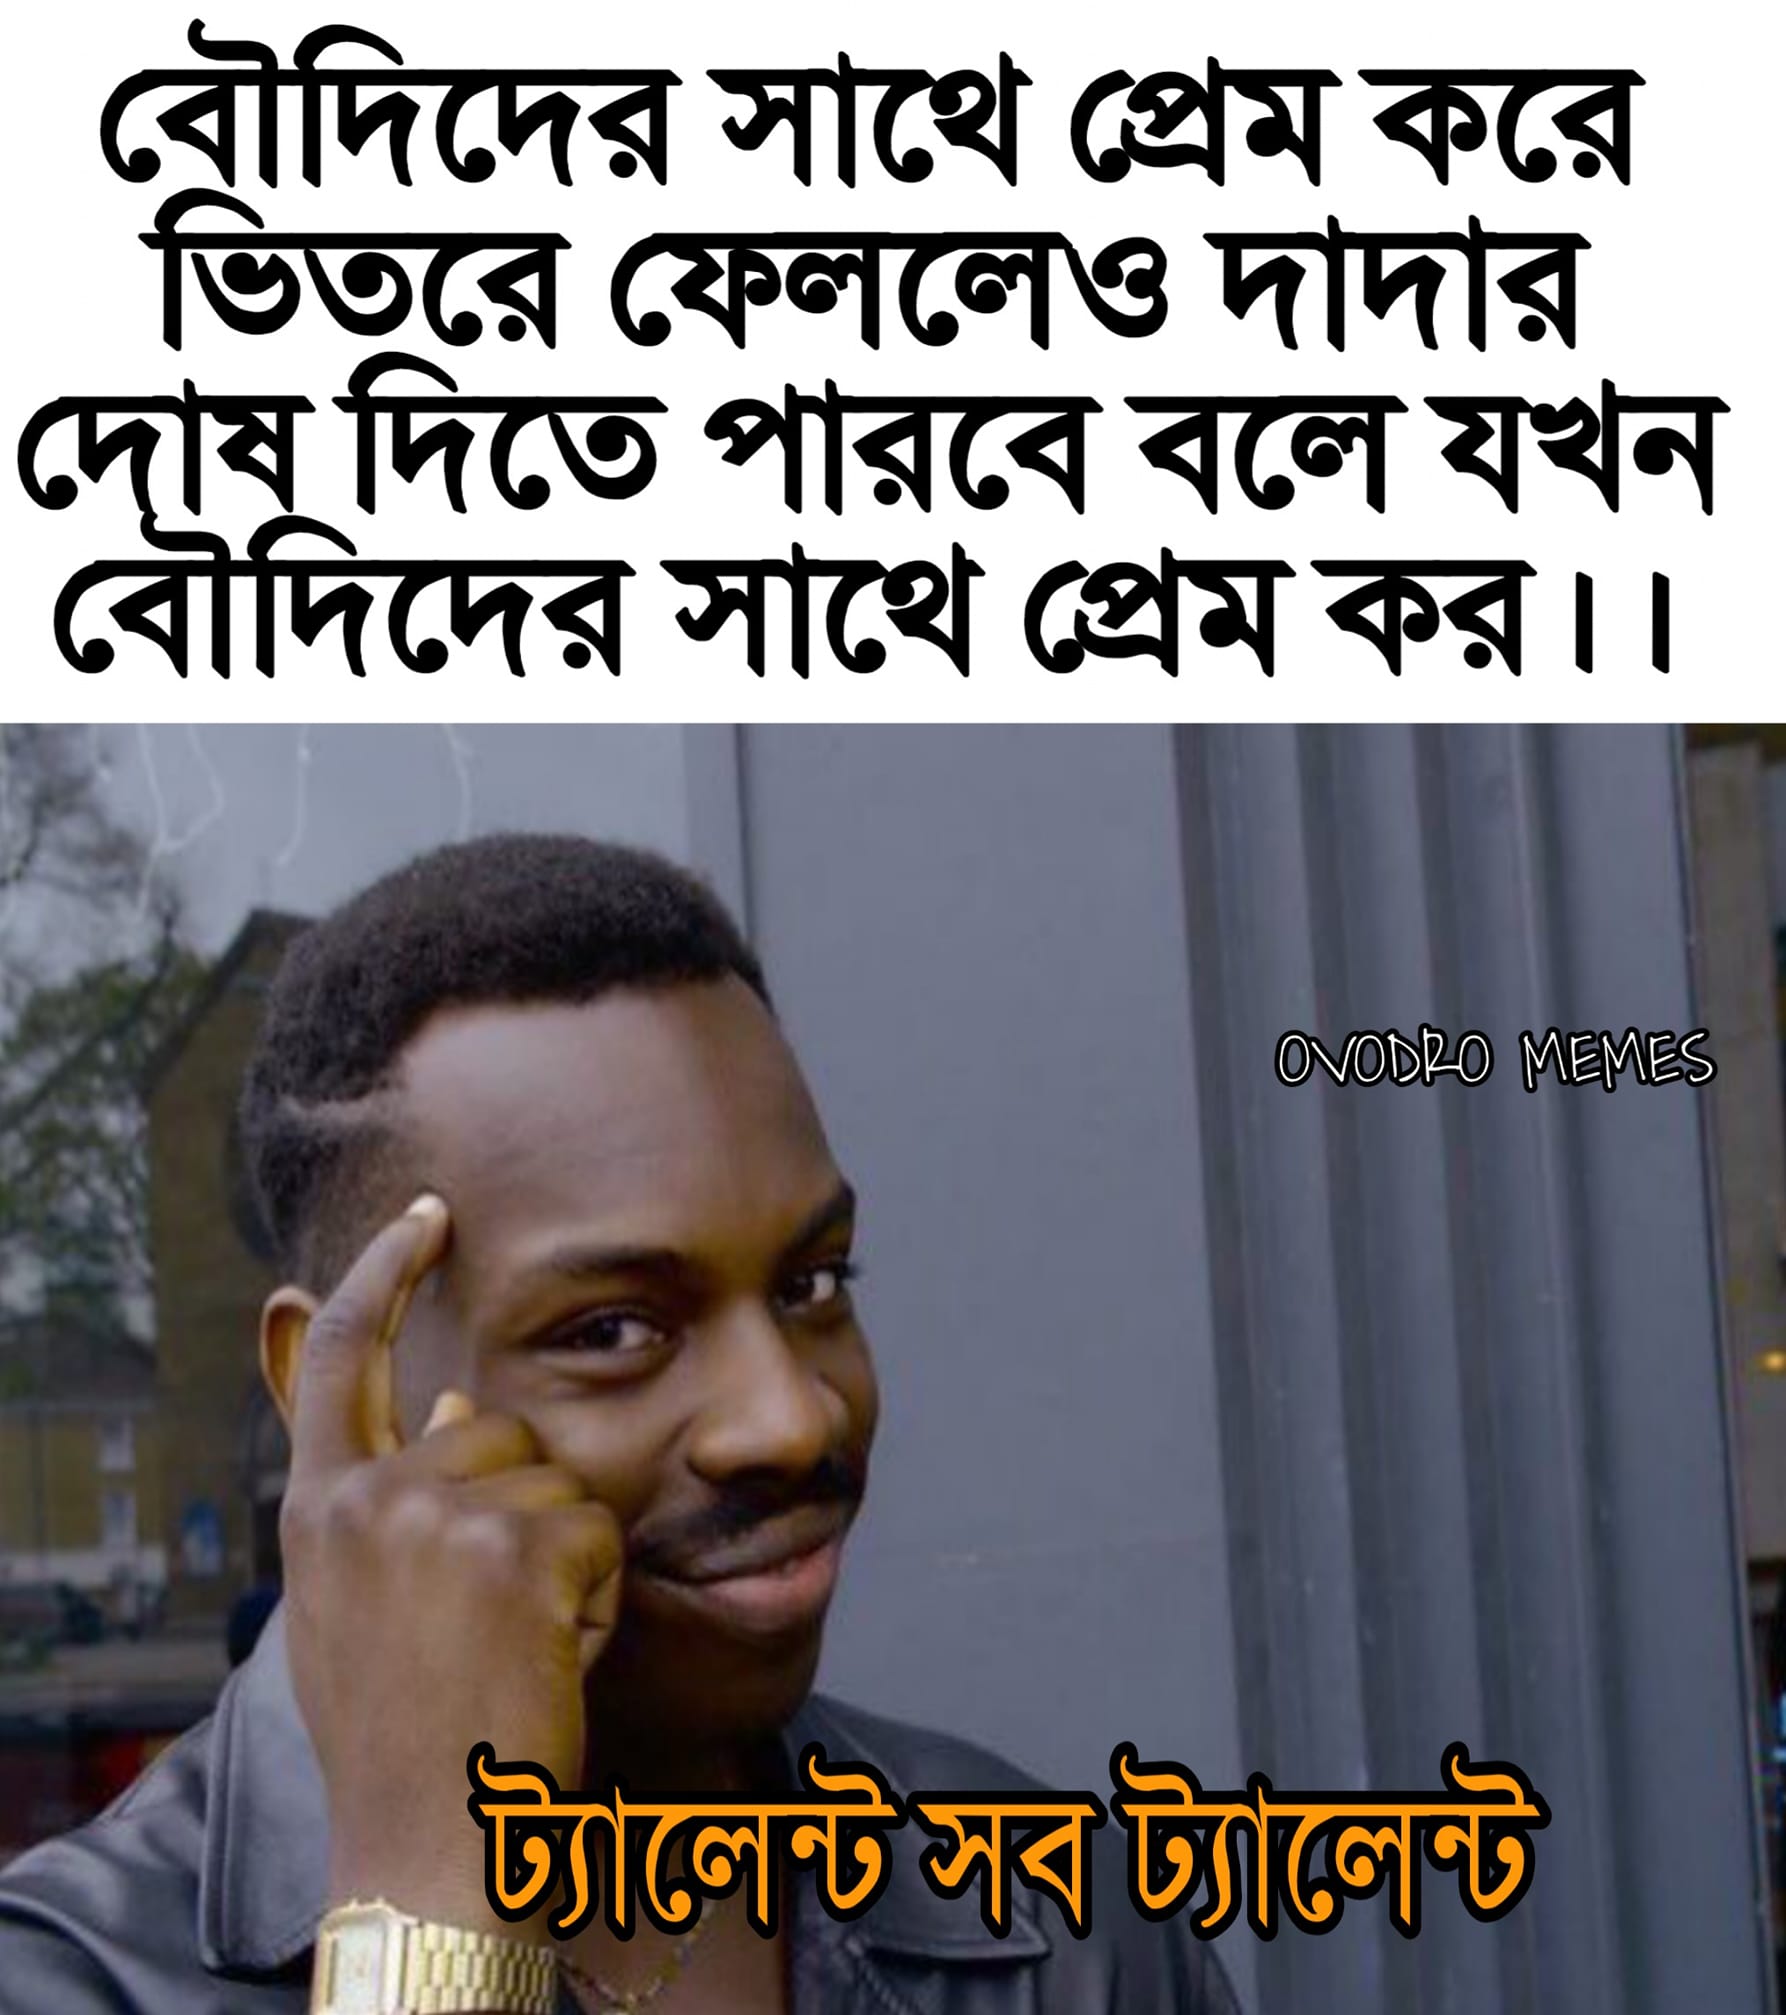
Caption: বৌদিদের সাথে প্রেম করে ভিতরে ফেললেও দাদার দোষ দিতে পারবে বলে যখন বৌদিদের সাথে প্রেম কর ।।  ট্যালেন্ট সব ট্যালেন্ট
Label: non-hate